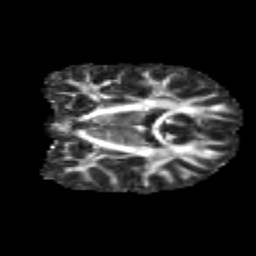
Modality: FA
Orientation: coronal
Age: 10
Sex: female
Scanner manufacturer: siemens
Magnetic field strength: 3 T
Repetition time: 3.8 s
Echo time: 0.07 s